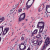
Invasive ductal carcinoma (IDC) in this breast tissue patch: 0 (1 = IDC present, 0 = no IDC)